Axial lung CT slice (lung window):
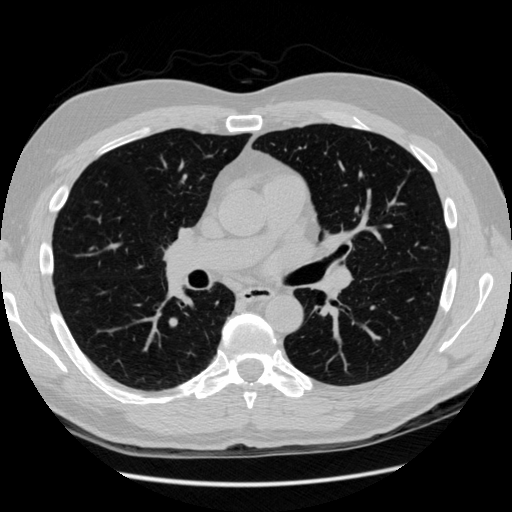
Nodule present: no